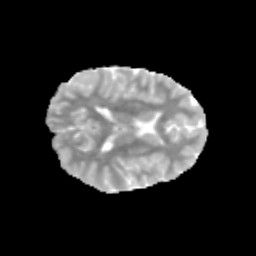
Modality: MD
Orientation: axial
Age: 10
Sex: male
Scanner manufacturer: siemens
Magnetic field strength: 3 T
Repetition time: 3.8 s
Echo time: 0.07 s